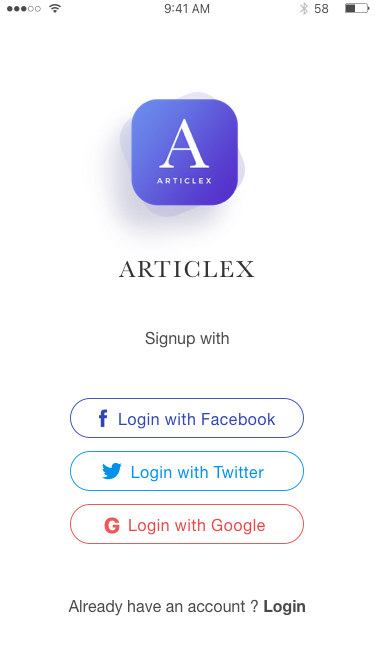
Text in this UI design:
ARTICLEX
Signup with
Already have an account ? Login
Login with Twitter
Login with Facebook
Login with Google